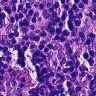
Metastatic tissue present: no